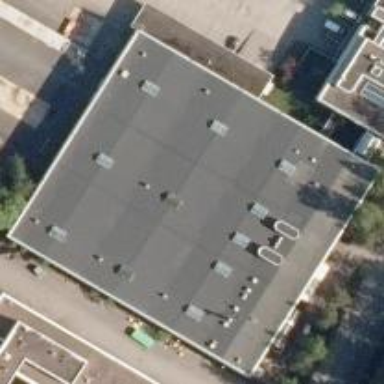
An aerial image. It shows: Commercial building.